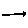
Label: line